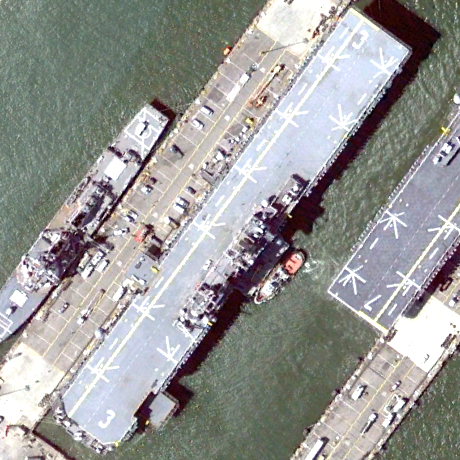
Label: assault